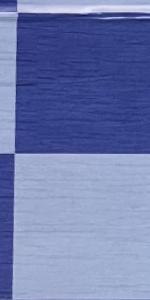
Label: Empty